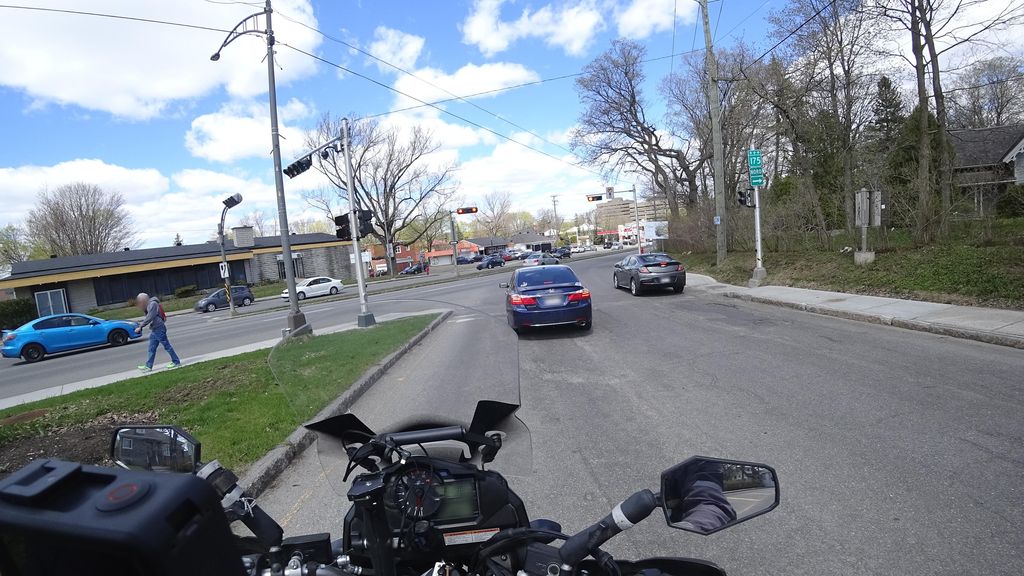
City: quebec_city